Question: When working on a class with thousands of lines, minimizing some functions on the IDE makes it very handy to manage the code.

However, everytime we restart the IDE; or close the function: it will be re-opened again.
Is there a way to keep your 'minimizing' preferences?
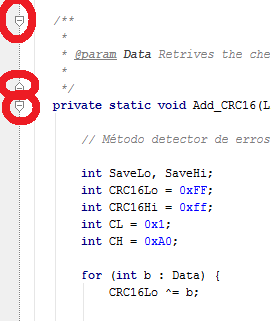
Answer: You can go to
In my case the short-cut is ++.